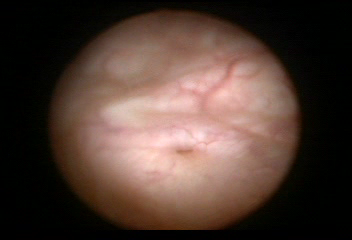
Modality: WLC
Class: Anatomical landmarks
Subclass: UreteralOrifice
Bladder cancer association: No
Annotated structures: Right ureteral orifice